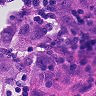
Metastatic tissue present: yes